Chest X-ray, AP view. Patient: 46 years old, sex F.
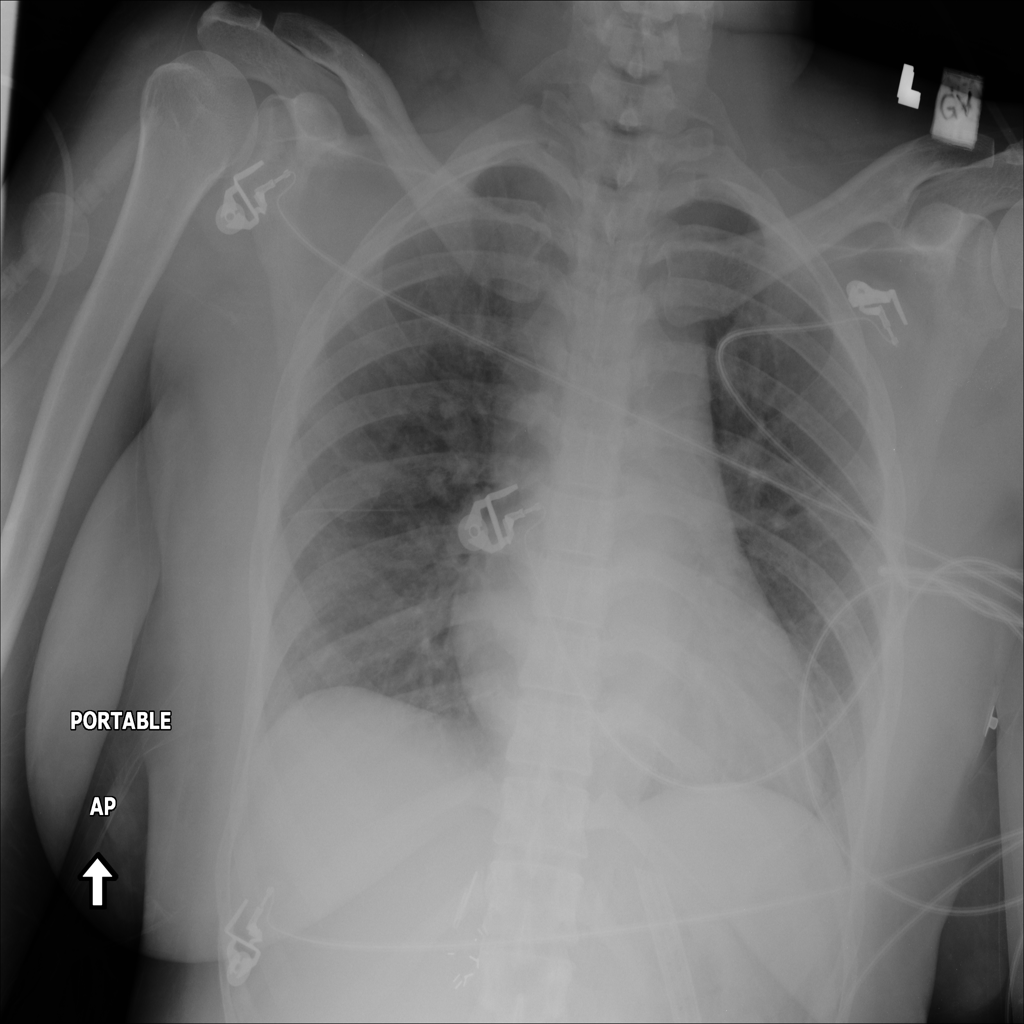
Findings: No Finding